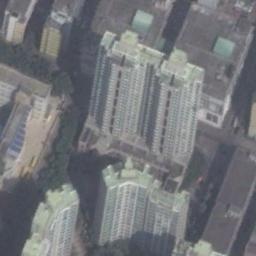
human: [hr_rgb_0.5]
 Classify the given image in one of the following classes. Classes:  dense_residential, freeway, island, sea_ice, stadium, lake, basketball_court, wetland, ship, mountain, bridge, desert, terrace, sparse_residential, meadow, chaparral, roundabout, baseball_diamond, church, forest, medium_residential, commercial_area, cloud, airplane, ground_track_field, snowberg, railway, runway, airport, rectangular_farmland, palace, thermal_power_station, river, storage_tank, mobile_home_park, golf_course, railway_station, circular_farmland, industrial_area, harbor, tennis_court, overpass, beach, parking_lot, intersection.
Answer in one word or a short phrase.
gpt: commercial_area